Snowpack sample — Loveland Pass, Silver Plume, Colorado, USA (2/11/26, 12:00 PM MST)
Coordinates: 39.663, -105.886
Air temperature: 35 °F
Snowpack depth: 82 cm
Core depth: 10 cm
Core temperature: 15.8 °F
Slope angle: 13°, slope face: 12°
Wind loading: high
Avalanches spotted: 1
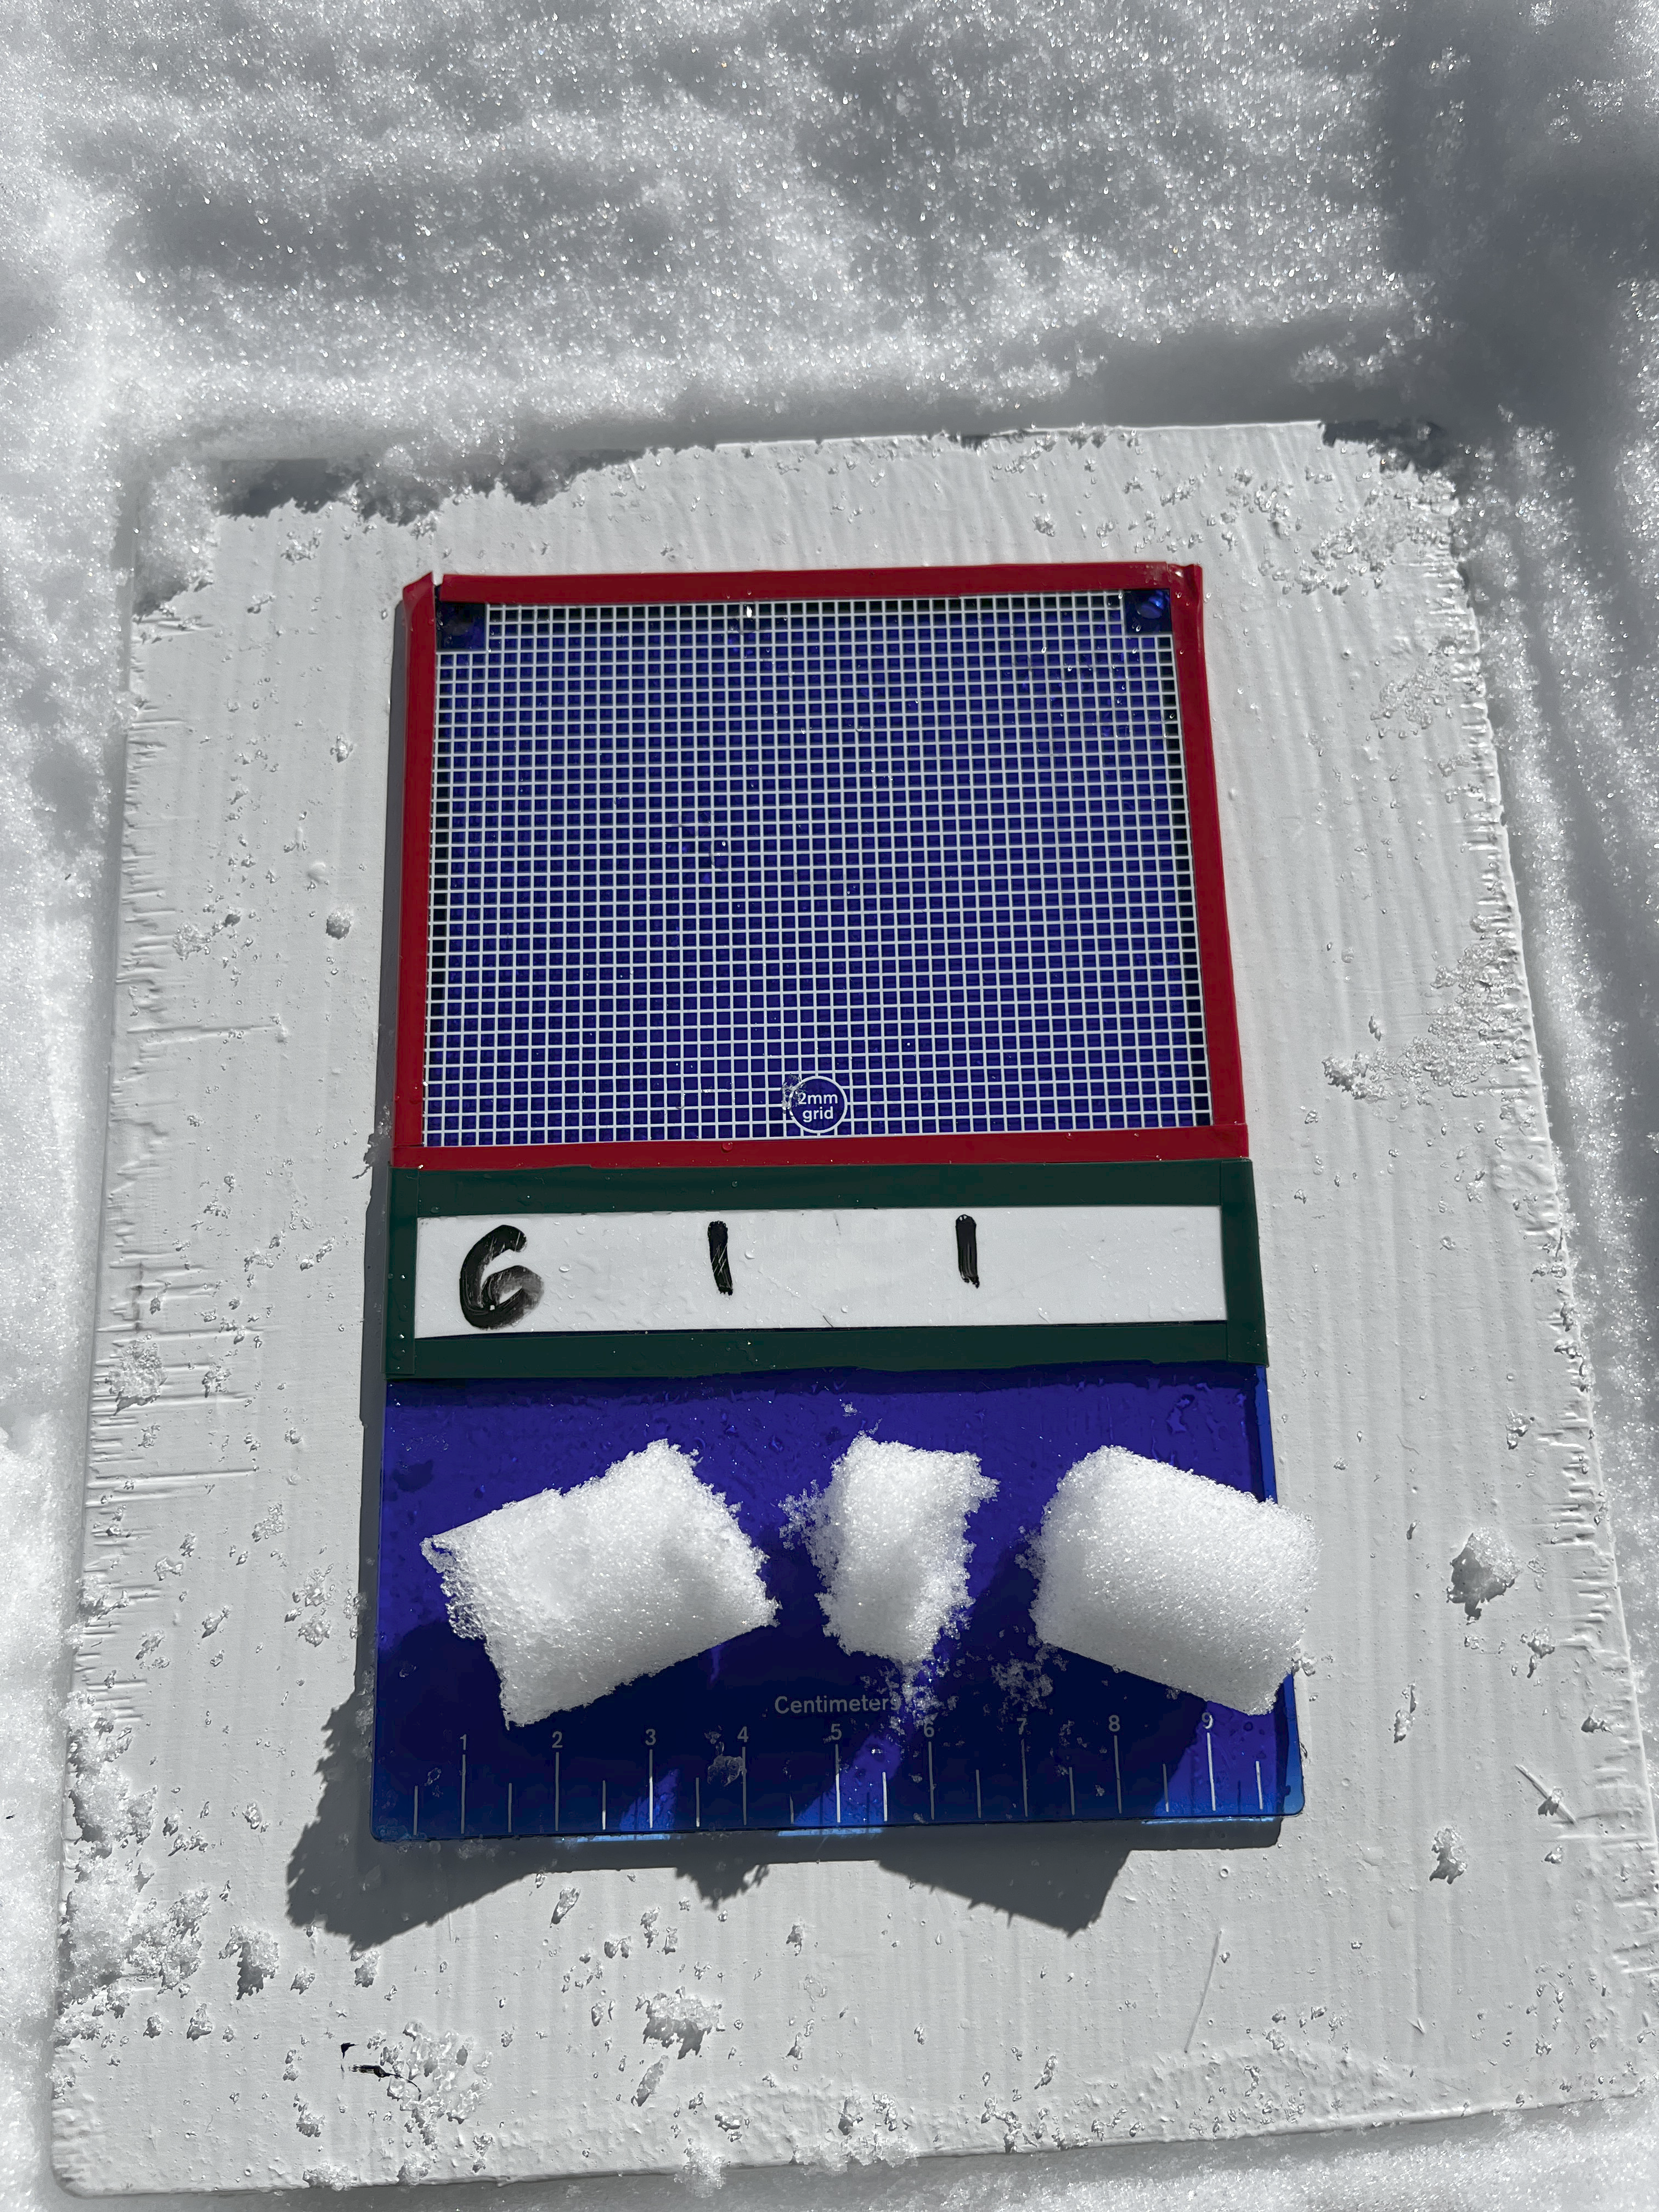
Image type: crystal_card
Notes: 1 small avalanche spotted on the north side of the bowl, lots of wind loading